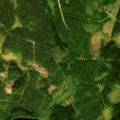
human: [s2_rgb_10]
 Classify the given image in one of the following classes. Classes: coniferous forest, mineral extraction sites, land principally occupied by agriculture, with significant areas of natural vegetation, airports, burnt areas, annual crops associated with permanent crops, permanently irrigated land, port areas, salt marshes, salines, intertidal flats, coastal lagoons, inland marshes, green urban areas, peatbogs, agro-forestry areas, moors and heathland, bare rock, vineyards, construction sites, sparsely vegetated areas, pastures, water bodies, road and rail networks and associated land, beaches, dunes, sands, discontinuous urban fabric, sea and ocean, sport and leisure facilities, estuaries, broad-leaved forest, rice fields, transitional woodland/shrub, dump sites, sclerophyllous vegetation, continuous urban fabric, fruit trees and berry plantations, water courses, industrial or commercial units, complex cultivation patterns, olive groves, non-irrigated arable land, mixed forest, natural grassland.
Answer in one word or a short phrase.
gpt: coniferous forest, mixed forest, transitional woodland/shrub, water bodies